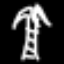
Label: palm tree